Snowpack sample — Loveland Pass, Silver Plume, Colorado, USA (2/11/26, 12:00 PM MST)
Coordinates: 39.663, -105.886
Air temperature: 35 °F
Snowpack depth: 82 cm
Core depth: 30 cm
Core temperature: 28.4 °F
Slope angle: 13°, slope face: 12°
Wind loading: high
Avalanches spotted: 1
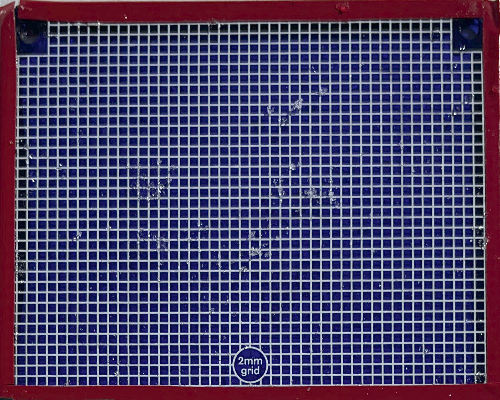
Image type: profile
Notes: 1 small avalanche spotted on the north side of the bowl, lots of wind loading